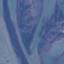
Land use / land cover: River